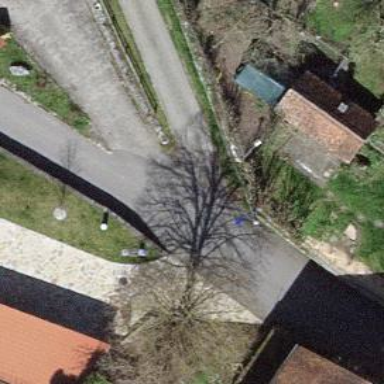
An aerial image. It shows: Driveway leading to service road.